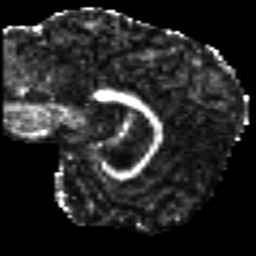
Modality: FA
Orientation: sagittal
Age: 31
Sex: female
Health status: ill
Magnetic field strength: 3 T
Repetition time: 9 s
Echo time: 0.093 s